Question: I used padding and border spacing and other codes but it's not applying, even margin is not applying, how to fix?

I want my output to be like this:
<URL>
> here is my css codes please check if I enter some wrong css codes, so
I can check my mistakes.
'''
.dialog-ovelay .dialog table {
font-family: arial, sans-serif;
border-collapse: collapse;
width: 100%;
}
.dialog-ovelay .dialog th {
border-bottom: 1px solid #dddddd;
text-align: left;
padding: 70px 15px 0px 15px;
width: 25%;
font-family: sans-serif;
color: #1E1C1C;
font-size: 14px;
}
.dialog-ovelay .dialog td.tdtitle {
text-align: left;
padding-left: 20px;
text-transform: uppercase;
font-size: 12px;
color: #c0c0c0;
padding-top: 15px;
}
.dialog-ovelay .dialog th.tdtitle {
padding-top: 15px;
}
.dialog-ovelay .dialog th.tdtitlefing {
padding-top: 20px;
}
.dialog-ovelay .dialog td {
text-align: left;
padding-left: 20px;
font-size: 15px;
color: #1E1C1C;
}
td.imgprev-front, td.imgprev-back {
padding-bottom: 160px;
}
'''
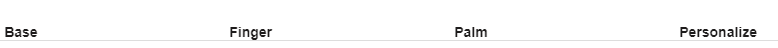
Answer: It's the 'border-collapse' attribute. It's default to 'separate', so your CSS might changed this value to 'border-collapse: collapse;'
'''
table {
border-collapse: separate;
border-spacing: 10px;
}
th {
border-bottom: 1px solid #ff0000;
}
'''
'''
<table class="tg">
<tr>
<th class="tg-yw4l">Home</th>
<th class="tg-yw4l">Space</th>
<th class="tg-yw4l">StackOverFlow</th>
<th class="tg-yw4l">Kepler</th>
<th class="tg-yw4l">Saturn</th>
</tr>
<tr>
<td class="tg-yw4l"></td>
<td class="tg-yw4l"></td>
<td class="tg-yw4l"></td>
<td class="tg-yw4l"></td>
<td class="tg-yw4l"></td>
</tr>
</table>
'''